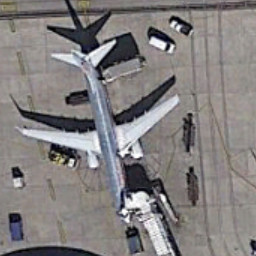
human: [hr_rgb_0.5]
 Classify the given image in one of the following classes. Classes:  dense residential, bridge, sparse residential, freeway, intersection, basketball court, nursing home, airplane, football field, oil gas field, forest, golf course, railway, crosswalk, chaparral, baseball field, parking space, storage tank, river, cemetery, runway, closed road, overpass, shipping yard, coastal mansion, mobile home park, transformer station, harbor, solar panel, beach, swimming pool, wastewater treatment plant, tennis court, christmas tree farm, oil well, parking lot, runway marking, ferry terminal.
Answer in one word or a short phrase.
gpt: airplane